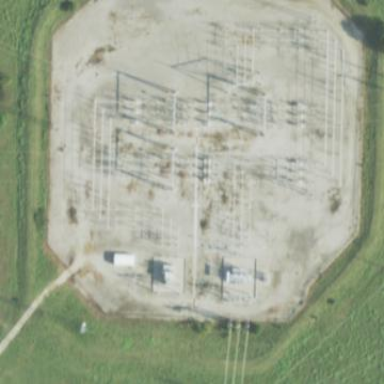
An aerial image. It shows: Transmission substation.